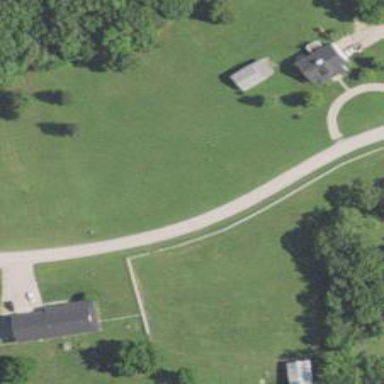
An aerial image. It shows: Residential road.